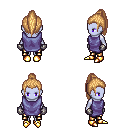
a pixel art fantasy rpg character, female body template, dark elf, purple skin, chain tabard jacket, gold greaves, light blonde long topknot hairstyle, metal gloves, gold boots, four views (front, back, left, right), 2x2 character sprite sheet, small pixel art, hard edges, no anti-aliasing